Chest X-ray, PA view. Patient: 59 years old, sex F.
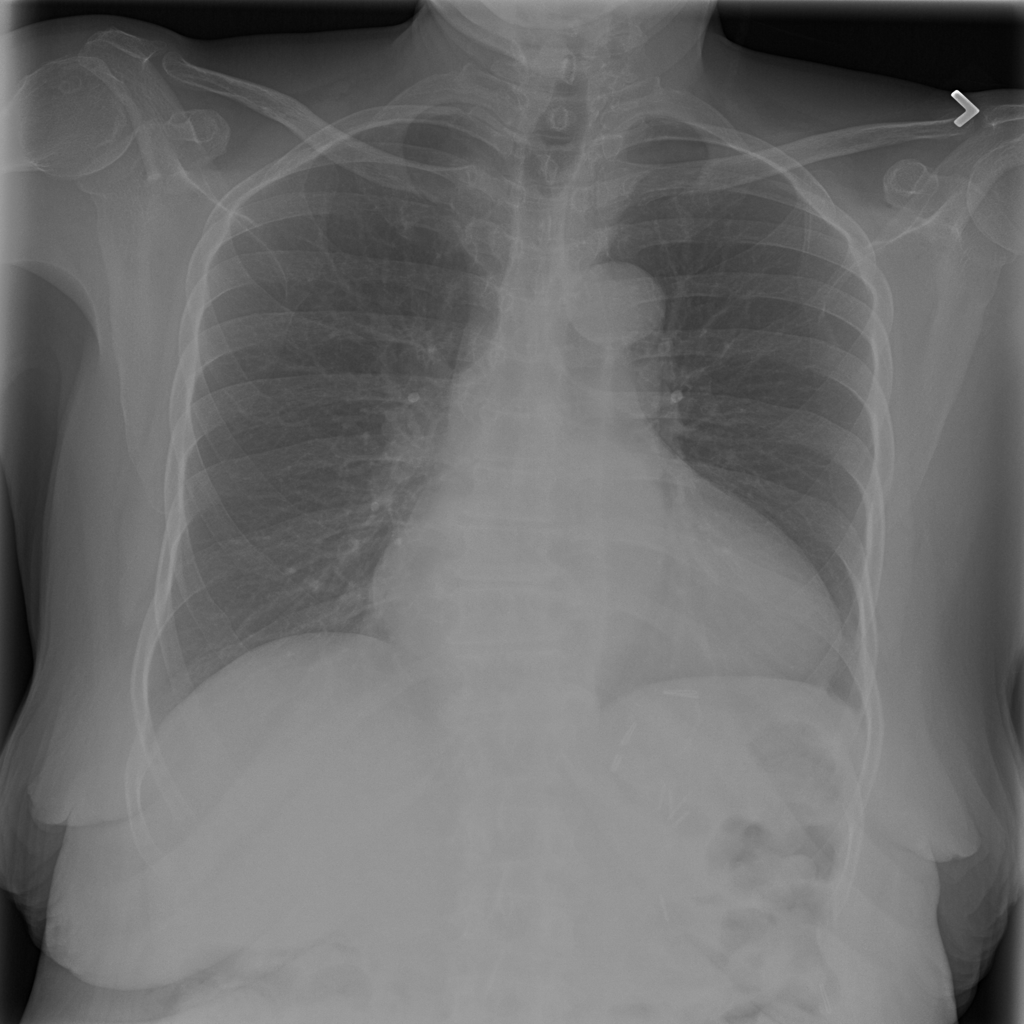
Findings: No Finding